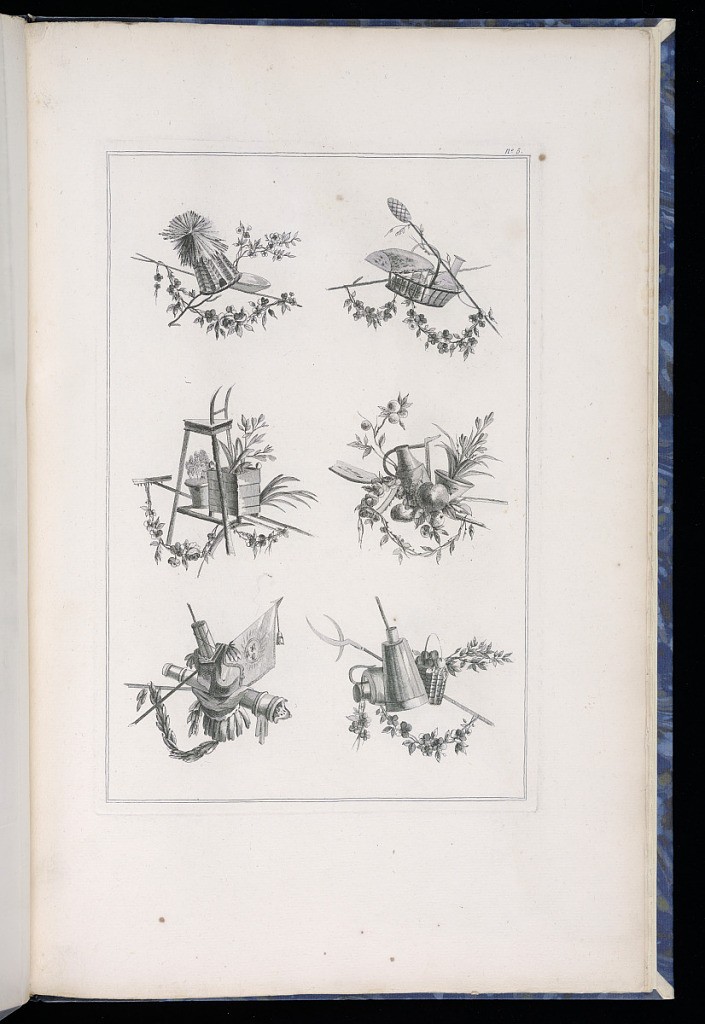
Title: Trophy Designs
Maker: Pierre Ranson, French, 1736–1786
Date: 1779–90
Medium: Etching on paper
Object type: Print
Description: Six designs for trophies incorporating flowers, festoons of flowers and leaves, baskets, bottles, potted plants, watering jugs, fruit, scythe, agricultural tools, flag with the Royal French coat of arms (three fleurs-de-lys), and arms and armor. The plate is numbered.